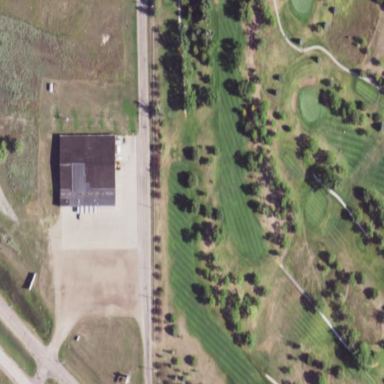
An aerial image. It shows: Grassy area designated as golf fairway.